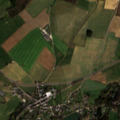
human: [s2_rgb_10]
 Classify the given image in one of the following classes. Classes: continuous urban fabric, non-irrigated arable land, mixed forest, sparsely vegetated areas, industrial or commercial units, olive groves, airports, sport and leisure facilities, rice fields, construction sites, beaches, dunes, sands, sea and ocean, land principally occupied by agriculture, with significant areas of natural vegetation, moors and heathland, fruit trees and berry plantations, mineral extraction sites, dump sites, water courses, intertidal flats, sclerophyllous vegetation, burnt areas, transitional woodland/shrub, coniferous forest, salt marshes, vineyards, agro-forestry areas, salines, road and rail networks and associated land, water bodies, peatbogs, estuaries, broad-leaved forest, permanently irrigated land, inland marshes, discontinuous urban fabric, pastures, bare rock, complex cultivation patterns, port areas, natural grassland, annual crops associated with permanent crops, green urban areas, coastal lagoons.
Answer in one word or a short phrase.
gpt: discontinuous urban fabric, non-irrigated arable land, pastures, complex cultivation patterns